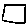
Label: square